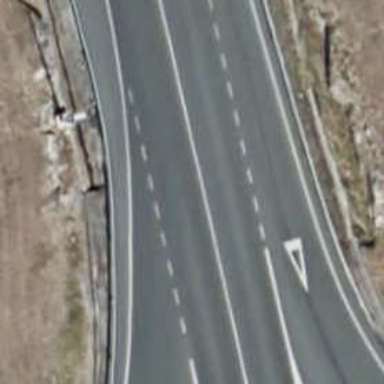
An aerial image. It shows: Trunk highway.